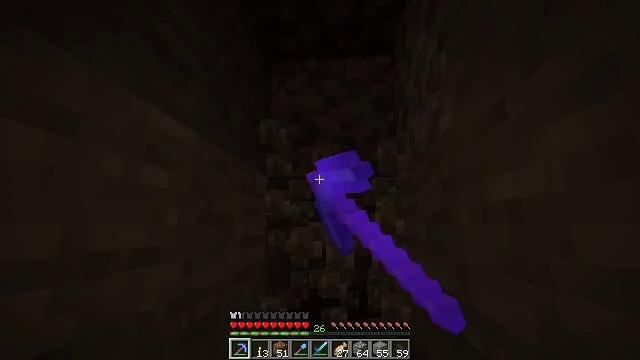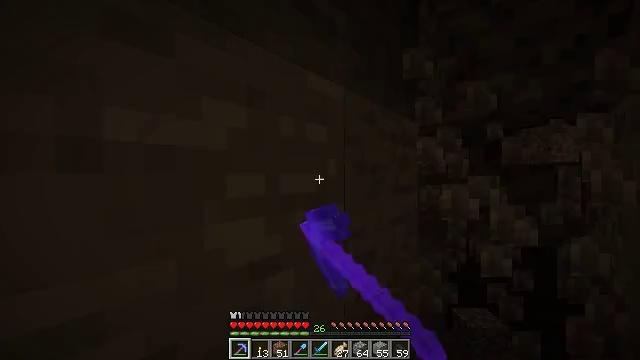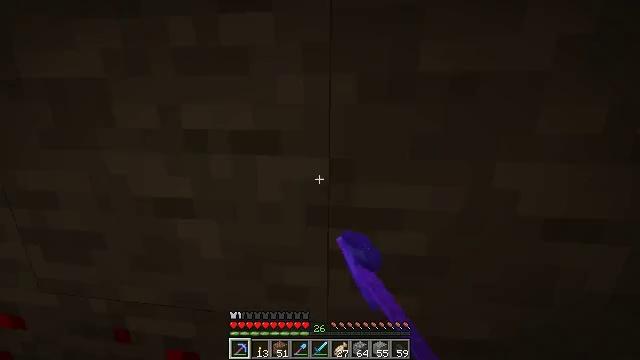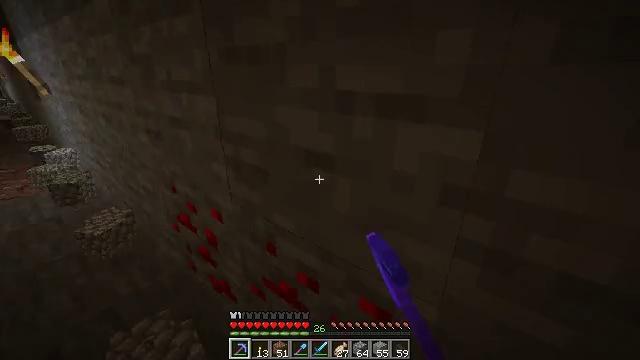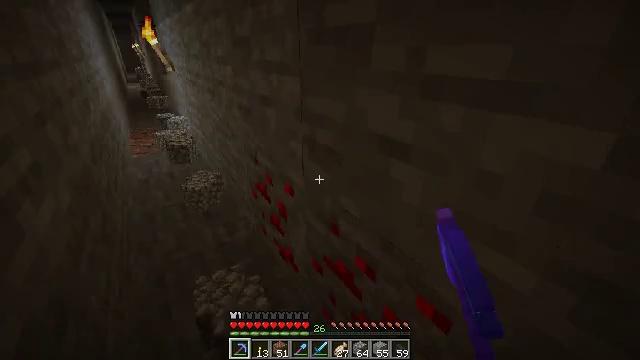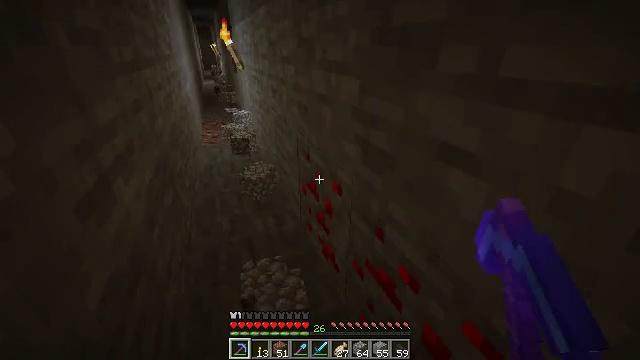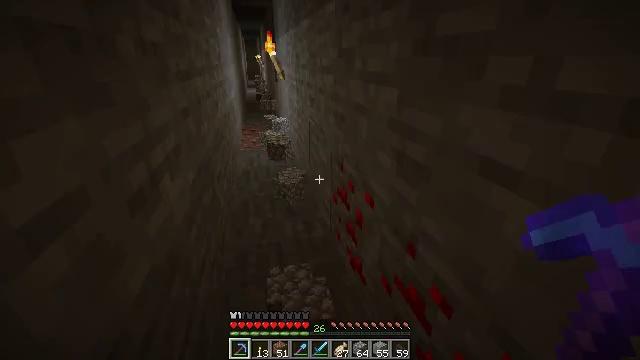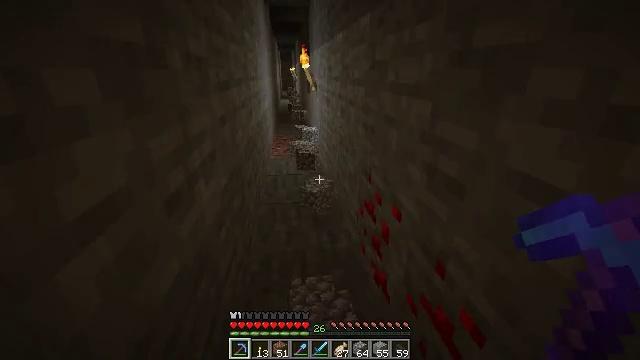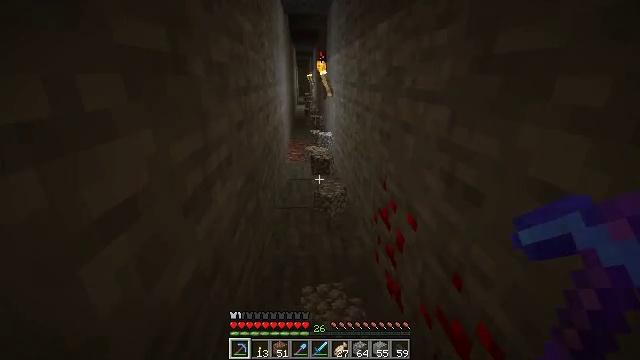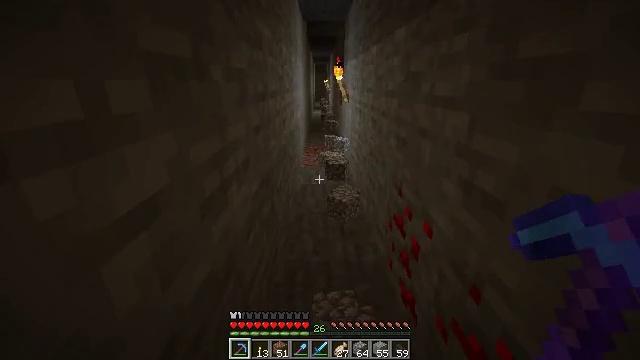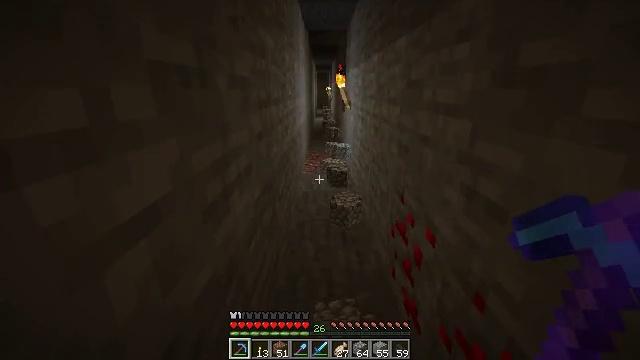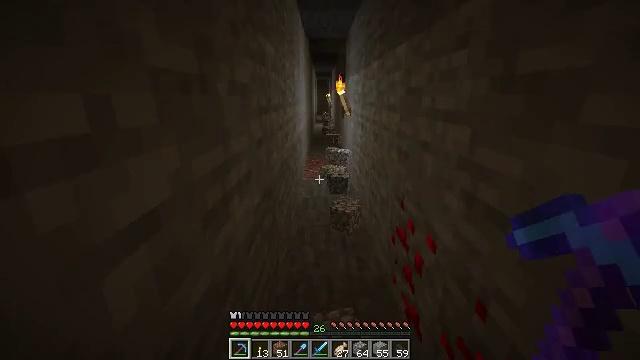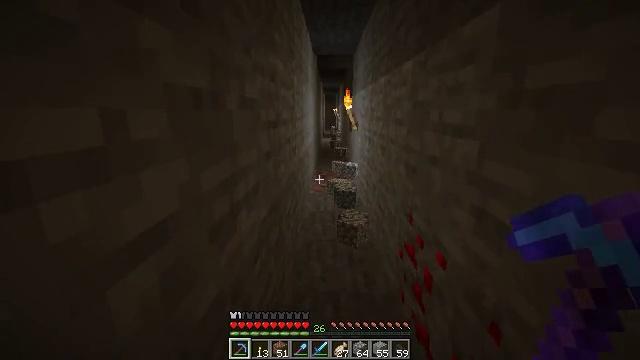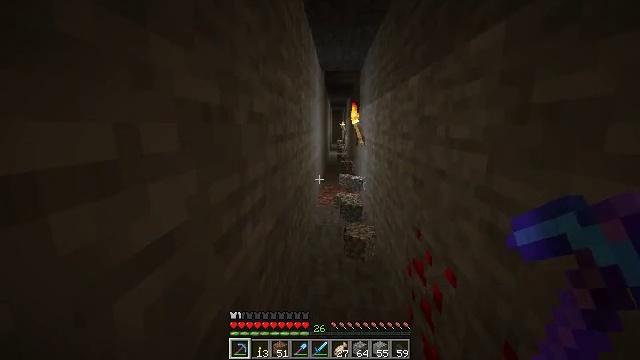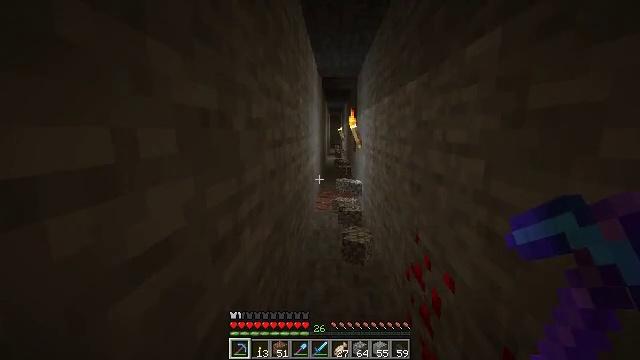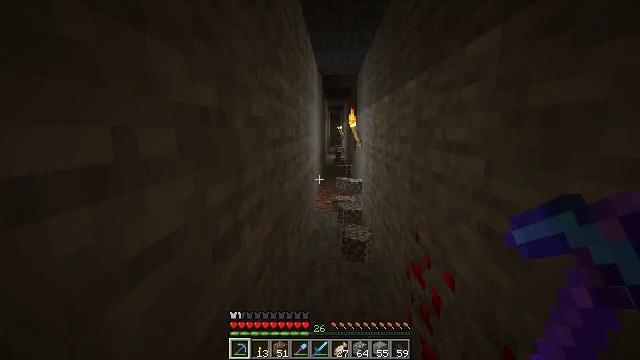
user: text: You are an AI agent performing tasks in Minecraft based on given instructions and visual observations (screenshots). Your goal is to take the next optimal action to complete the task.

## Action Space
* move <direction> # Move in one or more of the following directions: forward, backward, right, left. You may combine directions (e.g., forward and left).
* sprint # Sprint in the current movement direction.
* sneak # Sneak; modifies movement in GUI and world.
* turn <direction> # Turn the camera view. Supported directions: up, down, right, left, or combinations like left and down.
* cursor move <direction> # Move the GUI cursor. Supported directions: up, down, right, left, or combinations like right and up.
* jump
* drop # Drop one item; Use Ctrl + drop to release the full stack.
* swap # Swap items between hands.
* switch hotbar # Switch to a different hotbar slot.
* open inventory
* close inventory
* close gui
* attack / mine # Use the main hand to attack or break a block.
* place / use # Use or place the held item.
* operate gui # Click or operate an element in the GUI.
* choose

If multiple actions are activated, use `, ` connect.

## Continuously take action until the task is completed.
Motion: motion action
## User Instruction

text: Drop a gold ore.
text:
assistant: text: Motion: turn left and down
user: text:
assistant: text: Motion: turn left and down
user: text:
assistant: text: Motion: turn left and down
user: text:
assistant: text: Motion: turn left and down
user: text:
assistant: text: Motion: turn left
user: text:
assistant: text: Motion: turn left and up
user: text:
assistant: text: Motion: turn left and up
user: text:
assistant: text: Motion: turn left and up
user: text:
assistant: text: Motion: turn left and up
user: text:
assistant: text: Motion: turn up
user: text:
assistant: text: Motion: turn up
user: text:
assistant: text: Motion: turn left and up
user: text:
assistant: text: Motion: turn left and up
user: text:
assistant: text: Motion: turn up
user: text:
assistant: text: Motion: no_op
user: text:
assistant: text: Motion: turn down
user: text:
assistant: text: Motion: turn down
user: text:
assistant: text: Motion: turn right and up
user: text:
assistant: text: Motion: turn up
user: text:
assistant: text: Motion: turn up
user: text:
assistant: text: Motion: turn up
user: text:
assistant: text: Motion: turn right and up
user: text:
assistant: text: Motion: turn right and up
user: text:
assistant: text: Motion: turn up
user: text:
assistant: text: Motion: no_op
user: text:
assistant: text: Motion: open inventory
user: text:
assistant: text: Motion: open inventory
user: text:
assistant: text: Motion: no_op
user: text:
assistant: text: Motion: no_op
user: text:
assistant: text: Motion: no_op